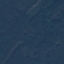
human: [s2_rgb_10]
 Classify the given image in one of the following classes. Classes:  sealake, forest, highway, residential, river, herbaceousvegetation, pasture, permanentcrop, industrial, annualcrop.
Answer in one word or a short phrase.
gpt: Forest